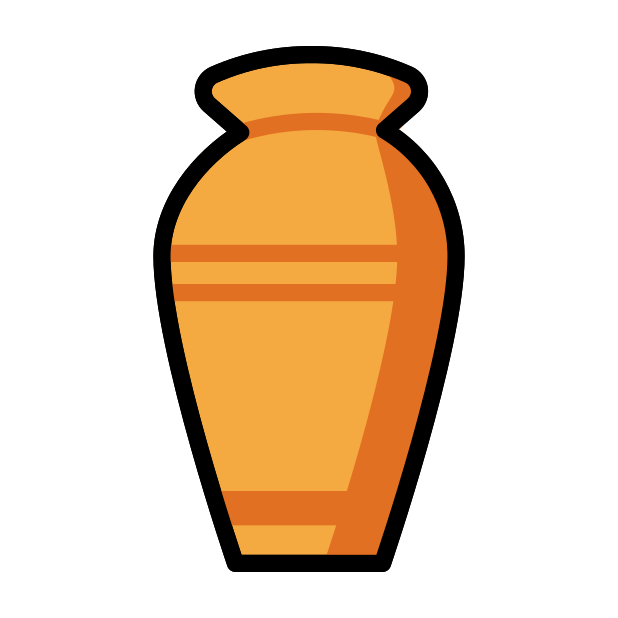
funeral urn